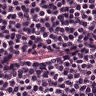
Metastatic tissue present: no